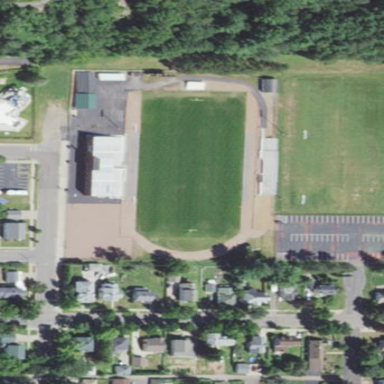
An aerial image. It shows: American football pitch.